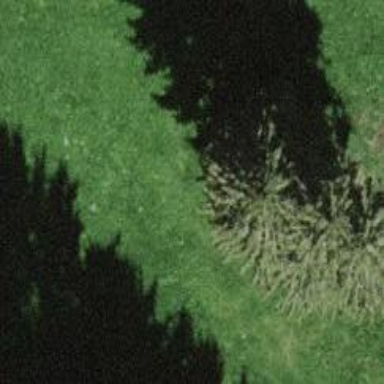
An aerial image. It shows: Beautiful tree in nature.